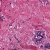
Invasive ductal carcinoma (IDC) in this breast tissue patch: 0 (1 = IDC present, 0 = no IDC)